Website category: university
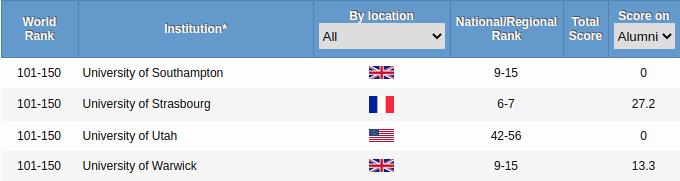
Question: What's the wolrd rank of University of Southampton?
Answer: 101-150

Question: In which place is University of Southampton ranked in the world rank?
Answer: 101-150

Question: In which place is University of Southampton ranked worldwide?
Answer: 101-150

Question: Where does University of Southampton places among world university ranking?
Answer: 101-150

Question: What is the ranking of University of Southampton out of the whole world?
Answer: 101-150

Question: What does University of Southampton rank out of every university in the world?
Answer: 101-150

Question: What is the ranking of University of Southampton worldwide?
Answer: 101-150

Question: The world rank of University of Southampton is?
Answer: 101-150

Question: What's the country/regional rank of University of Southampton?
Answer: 9-15

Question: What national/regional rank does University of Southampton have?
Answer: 9-15

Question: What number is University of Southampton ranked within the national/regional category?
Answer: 9-15

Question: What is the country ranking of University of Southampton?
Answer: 9-15

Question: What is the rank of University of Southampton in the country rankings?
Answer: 9-15

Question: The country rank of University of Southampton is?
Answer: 9-15

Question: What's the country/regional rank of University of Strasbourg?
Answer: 6-7

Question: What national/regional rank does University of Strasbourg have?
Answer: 6-7

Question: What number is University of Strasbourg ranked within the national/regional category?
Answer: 6-7

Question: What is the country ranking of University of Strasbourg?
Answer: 6-7

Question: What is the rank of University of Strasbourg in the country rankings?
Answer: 6-7

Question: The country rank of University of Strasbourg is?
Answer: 6-7

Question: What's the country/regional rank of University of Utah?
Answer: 42-56

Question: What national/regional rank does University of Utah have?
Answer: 42-56

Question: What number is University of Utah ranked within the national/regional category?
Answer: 42-56

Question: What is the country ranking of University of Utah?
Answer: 42-56

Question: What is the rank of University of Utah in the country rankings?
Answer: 42-56

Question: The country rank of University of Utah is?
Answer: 42-56

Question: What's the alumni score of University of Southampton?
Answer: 0

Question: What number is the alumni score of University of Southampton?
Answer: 0

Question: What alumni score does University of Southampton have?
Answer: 0

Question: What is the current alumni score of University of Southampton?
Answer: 0

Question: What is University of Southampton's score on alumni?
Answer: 0

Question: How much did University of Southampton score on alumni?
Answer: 0

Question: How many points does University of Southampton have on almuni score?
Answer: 0

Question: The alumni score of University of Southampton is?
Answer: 0

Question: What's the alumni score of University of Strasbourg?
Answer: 27.2

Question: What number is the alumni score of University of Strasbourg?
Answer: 27.2

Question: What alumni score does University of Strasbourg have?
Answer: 27.2

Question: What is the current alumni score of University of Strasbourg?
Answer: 27.2

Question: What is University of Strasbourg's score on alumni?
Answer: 27.2

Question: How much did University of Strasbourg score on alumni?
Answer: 27.2

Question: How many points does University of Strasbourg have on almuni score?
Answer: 27.2

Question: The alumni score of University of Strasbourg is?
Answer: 27.2

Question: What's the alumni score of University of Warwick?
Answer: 13.3

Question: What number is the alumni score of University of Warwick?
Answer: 13.3

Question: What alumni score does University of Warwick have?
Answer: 13.3

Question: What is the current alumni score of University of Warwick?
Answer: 13.3

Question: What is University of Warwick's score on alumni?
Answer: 13.3

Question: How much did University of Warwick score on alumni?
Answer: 13.3

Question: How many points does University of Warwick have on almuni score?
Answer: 13.3

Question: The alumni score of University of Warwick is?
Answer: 13.3

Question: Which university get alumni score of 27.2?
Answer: University of Strasbourg

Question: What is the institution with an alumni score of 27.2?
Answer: University of Strasbourg

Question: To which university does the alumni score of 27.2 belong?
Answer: University of Strasbourg

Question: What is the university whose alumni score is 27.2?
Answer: University of Strasbourg

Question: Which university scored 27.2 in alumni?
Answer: University of Strasbourg

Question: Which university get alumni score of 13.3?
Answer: University of Warwick

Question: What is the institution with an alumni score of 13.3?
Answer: University of Warwick

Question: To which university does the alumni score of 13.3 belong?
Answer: University of Warwick

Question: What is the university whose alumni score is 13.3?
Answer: University of Warwick

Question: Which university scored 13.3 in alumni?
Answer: University of Warwick